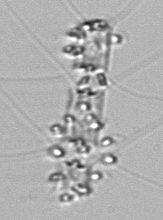
Label: Chaetoceros_didymus_TAG_external_flagellate